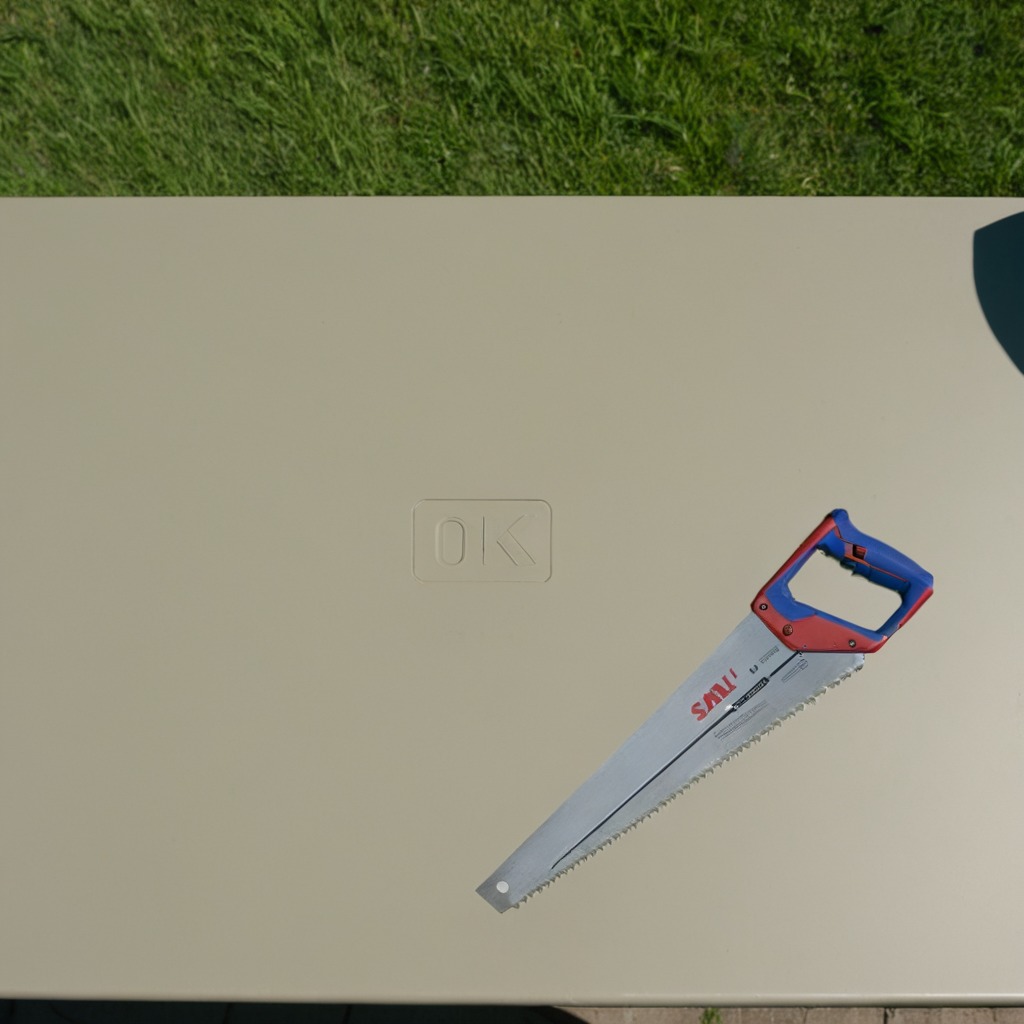
A handheld metal saw is lying on a clean utility table in a temporary outdoor tool station afternoon light present textured surface